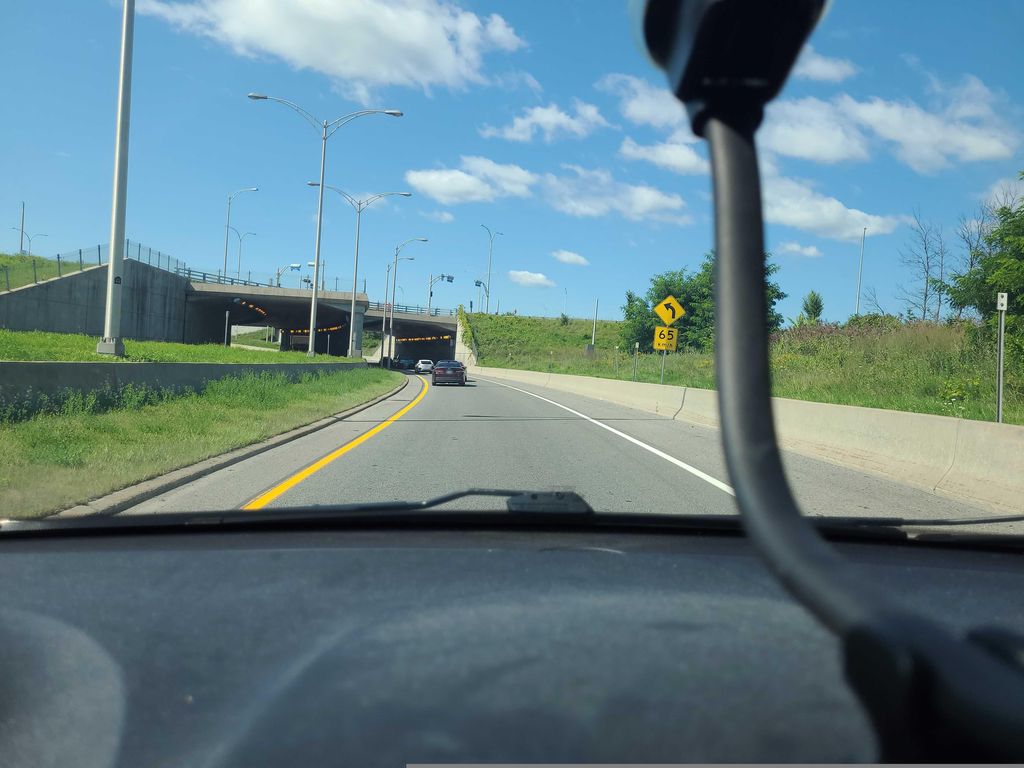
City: montreal